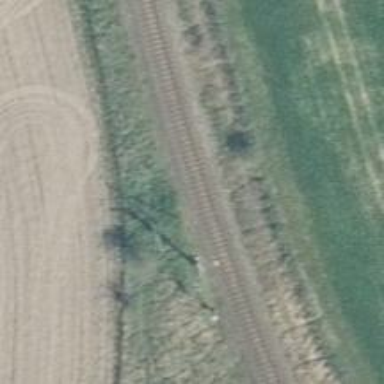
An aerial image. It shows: Railway signal.